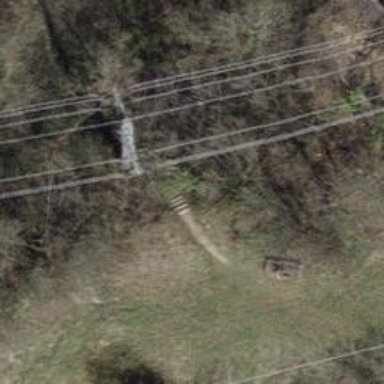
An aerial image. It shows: Unpaved path with excellent trail visibility.